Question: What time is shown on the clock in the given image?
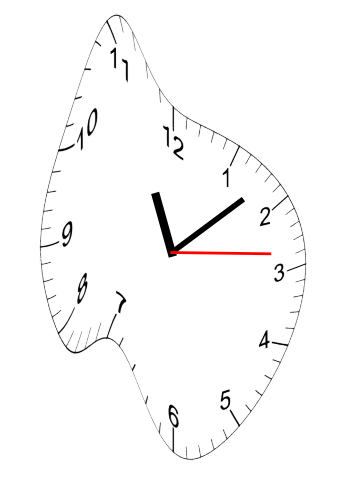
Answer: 11:08:14